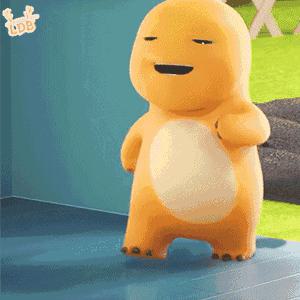
Label: nailong